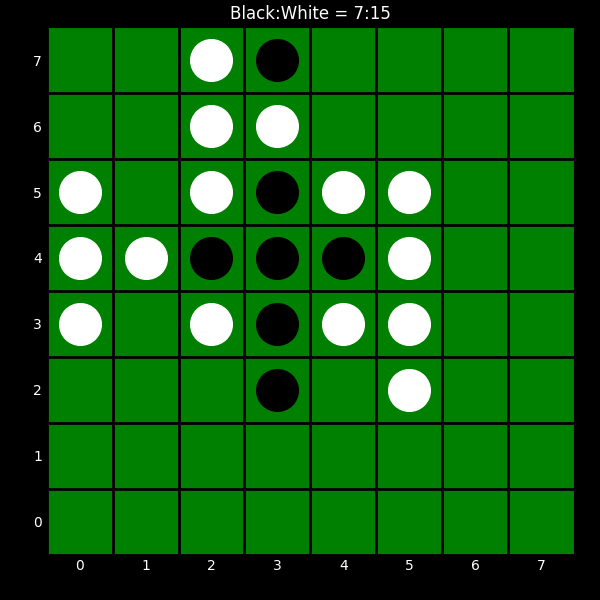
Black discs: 7
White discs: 15